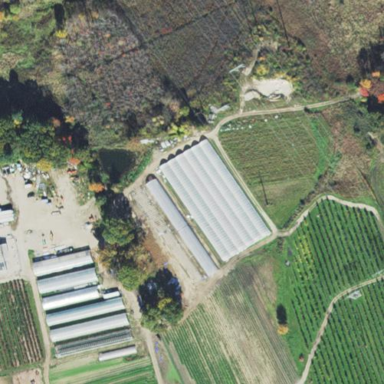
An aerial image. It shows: Greenhouse.